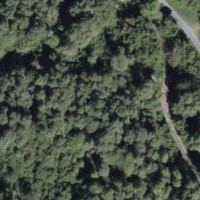
EUNIS habitat code: 41
Species observed at this site:
Fragaria vesca